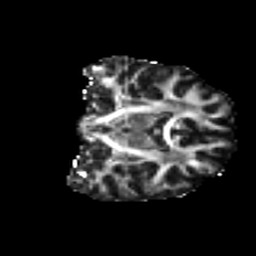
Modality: FA
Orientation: coronal
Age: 27
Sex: female
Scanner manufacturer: ge
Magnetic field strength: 3 T
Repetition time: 7.8 s
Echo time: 0.0606 s